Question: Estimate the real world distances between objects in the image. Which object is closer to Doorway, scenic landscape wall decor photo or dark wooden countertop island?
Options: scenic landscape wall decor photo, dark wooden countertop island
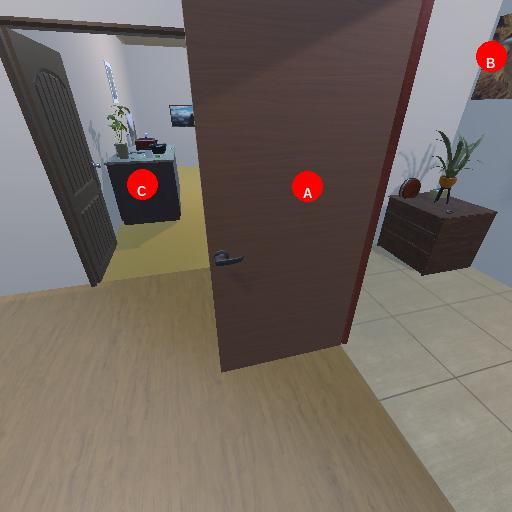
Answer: scenic landscape wall decor photo